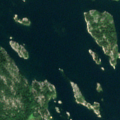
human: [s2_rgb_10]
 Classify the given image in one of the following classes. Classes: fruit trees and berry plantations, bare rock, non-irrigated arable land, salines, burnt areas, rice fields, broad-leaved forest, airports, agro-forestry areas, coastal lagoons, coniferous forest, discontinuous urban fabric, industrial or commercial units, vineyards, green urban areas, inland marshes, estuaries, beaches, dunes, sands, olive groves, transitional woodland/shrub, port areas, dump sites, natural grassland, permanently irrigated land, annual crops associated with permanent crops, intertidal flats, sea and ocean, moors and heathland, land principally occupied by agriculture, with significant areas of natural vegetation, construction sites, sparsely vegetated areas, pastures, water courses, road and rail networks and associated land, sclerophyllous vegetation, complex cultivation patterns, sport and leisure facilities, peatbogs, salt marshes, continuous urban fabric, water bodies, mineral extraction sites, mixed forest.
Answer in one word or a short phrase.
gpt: mixed forest, sea and ocean